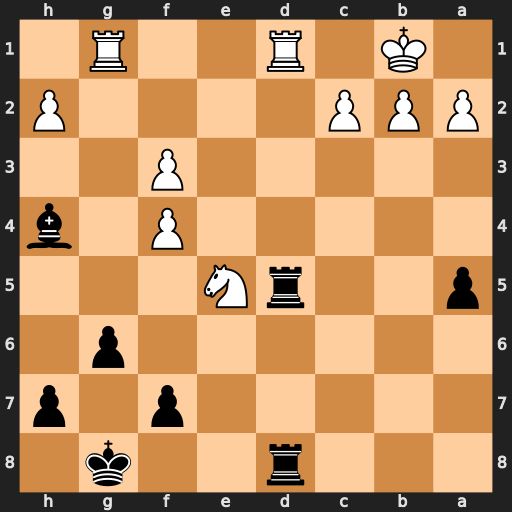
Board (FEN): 3r2k1/5p1p/6p1/p2rN3/5P1b/5P2/PPP4P/1K1R2R1
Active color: b
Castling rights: -
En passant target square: -
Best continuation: Rxd1+ Rxd1 Rxd1#